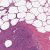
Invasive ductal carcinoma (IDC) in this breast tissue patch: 0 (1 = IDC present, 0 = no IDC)